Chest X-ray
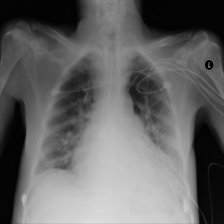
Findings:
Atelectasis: negative
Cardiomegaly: positive
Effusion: negative
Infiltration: negative
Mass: negative
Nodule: negative
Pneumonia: negative
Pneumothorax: negative
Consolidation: negative
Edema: negative
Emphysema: negative
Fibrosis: negative
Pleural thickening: negative
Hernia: negative